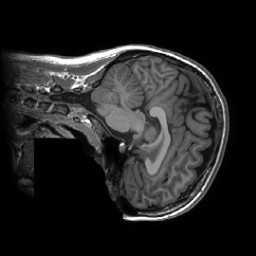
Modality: T1w
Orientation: sagittal
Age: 23
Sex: female
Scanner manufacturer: ge
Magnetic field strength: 3 T
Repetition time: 0.007348 s
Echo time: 0.003036 s